Interaction volume radius: 5 \u00c5
Interaction volume height: 30 \u00c5
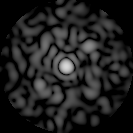
Disorder parameter: 0.7446